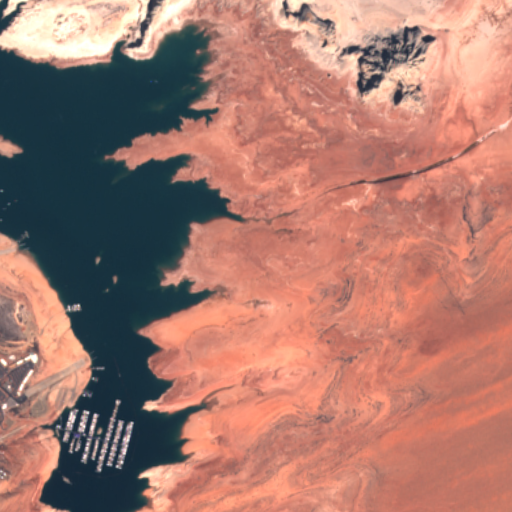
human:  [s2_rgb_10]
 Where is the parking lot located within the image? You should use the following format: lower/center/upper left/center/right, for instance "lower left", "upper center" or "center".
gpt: The parking lot is located in the lower left of the image.
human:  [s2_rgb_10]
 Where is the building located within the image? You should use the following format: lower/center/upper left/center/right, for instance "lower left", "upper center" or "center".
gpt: The building is located in the lower left of the image.
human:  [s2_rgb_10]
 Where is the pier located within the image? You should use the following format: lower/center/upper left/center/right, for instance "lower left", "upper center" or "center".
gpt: The pier is located in the lower left of the image.
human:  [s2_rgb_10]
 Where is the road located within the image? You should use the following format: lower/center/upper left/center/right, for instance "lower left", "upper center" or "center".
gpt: The road is located in the lower left of the image.
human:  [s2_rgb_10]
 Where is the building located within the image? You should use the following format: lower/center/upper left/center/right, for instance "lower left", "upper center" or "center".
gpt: The building is located in the lower left of the image.
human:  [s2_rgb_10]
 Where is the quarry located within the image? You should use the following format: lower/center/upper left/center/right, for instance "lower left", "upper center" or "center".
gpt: There is no quarry in the image.